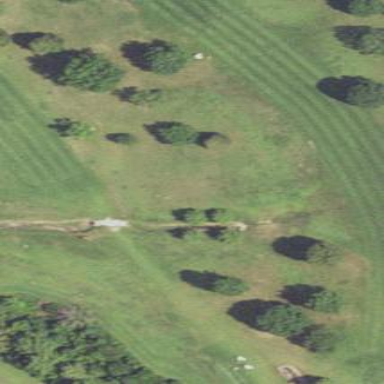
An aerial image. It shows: Grassy area designated as golf fairway.